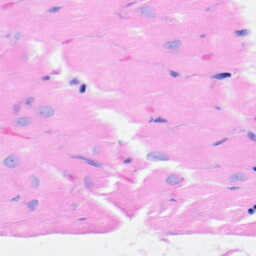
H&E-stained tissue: Heart